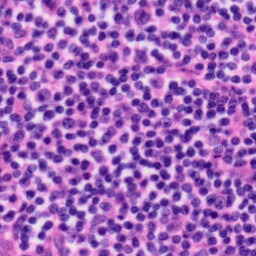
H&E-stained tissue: Tonsil